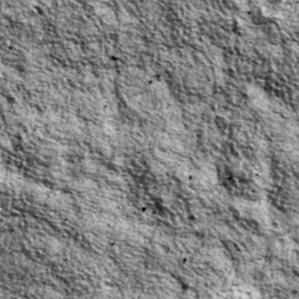
Label: non_frost